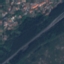
Land use / land cover class: Highway